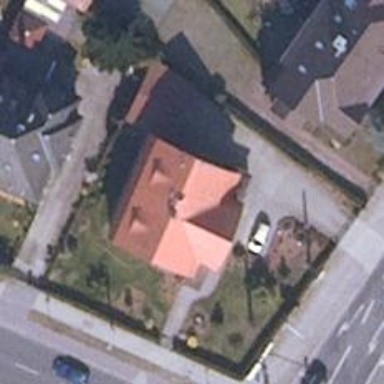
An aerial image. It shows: Apartments building with gambrel roof.